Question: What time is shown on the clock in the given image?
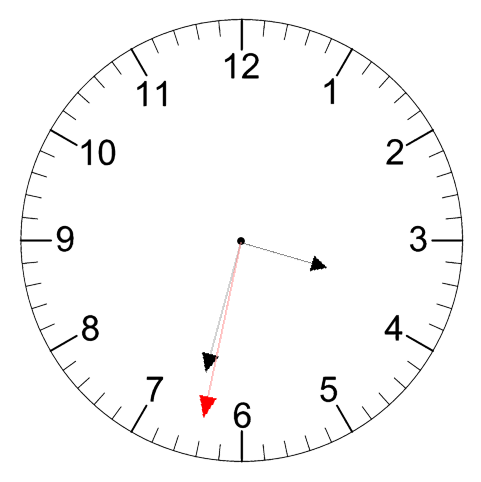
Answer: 03:32:32